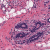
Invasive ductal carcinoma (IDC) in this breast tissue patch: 0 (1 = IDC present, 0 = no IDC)